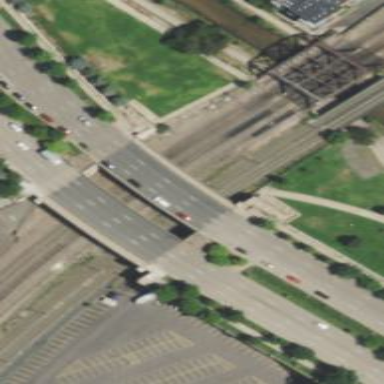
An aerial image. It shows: Man-made bridge.